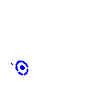
Particle: kaon